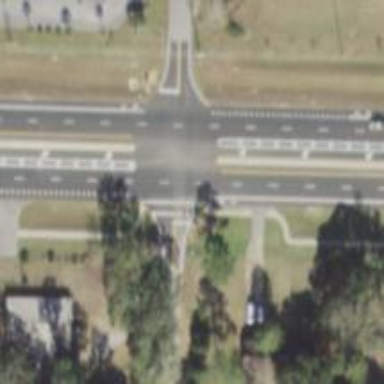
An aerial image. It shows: Asphalt road with primary link designation.